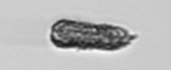
Label: Pseudochattonella_farcimen